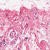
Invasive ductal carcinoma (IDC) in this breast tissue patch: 0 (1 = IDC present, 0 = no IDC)